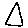
Label: triangle